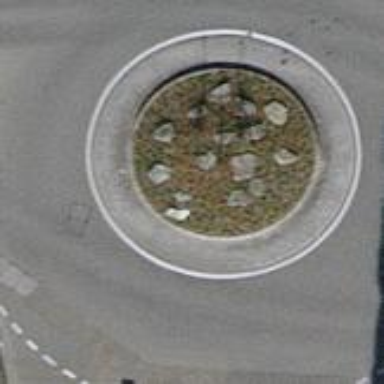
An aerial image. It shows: Tertiary road with asphalt surface leading to roundabout junction.